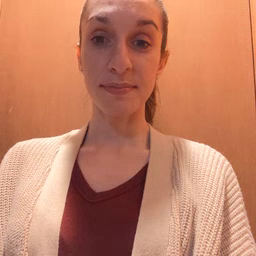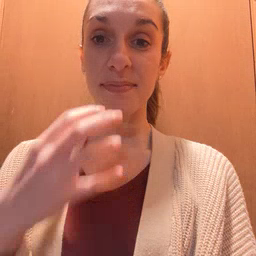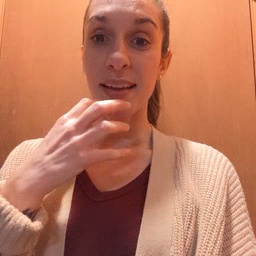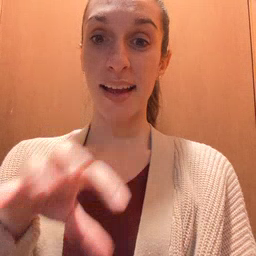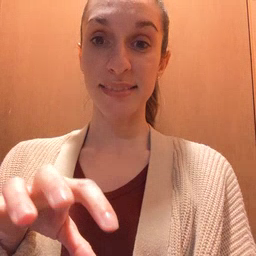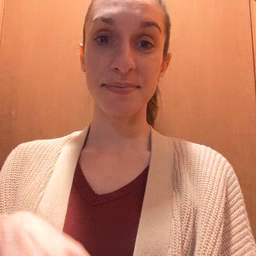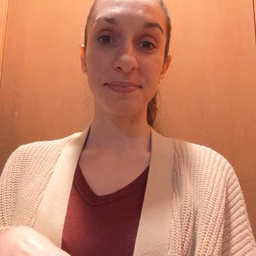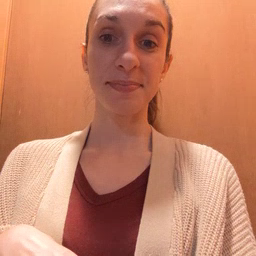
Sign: hot